Question: I have a simple question regarding SQL Server Authentication.
I am working with SQL Server 2008 Express which came along with VS2010. As SQL Server Express was installed along with VS2010, there was no option to enter the password for SQL Server authentication (had I gone for SQL Server 2008 Standard, I get a screen where I can enter the password).
Now when I try to create a new database with SQL Server authentication, I tells me enter the username and password which I have never created.

Where should I go from here? Thanks in advance.
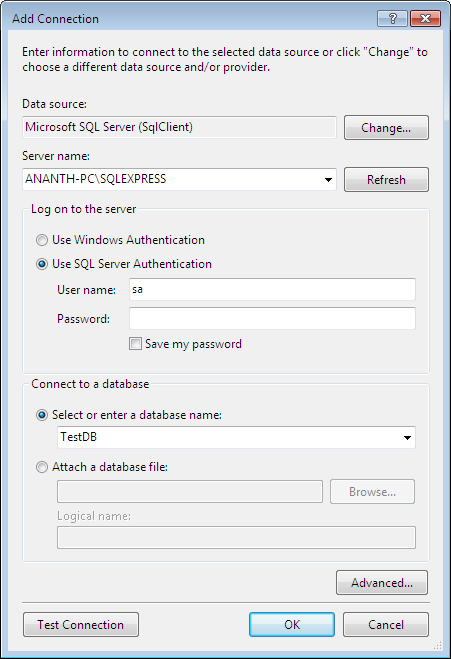
Answer: No need to reinstall.
1. Download and install SQL Server Managment Studio (SSMS).
2. Use SSMS to connect to your server, use Windows Authentication
3. Right-click server - Properties - Security tab
4. Select "SQL Server and Windows authentication mode" click OK button
5. Right-click server - Select Restart
6. Go to node Security-Logins
7. Right-click on login "sa", select properties
8. Enter password (twice) on the general tab
9. Select Status tab
10. Select "Grant" under "Permission to connect to database engine"
11. Select "Enabled" under "Login"
12. Click OK